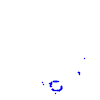
Particle: proton